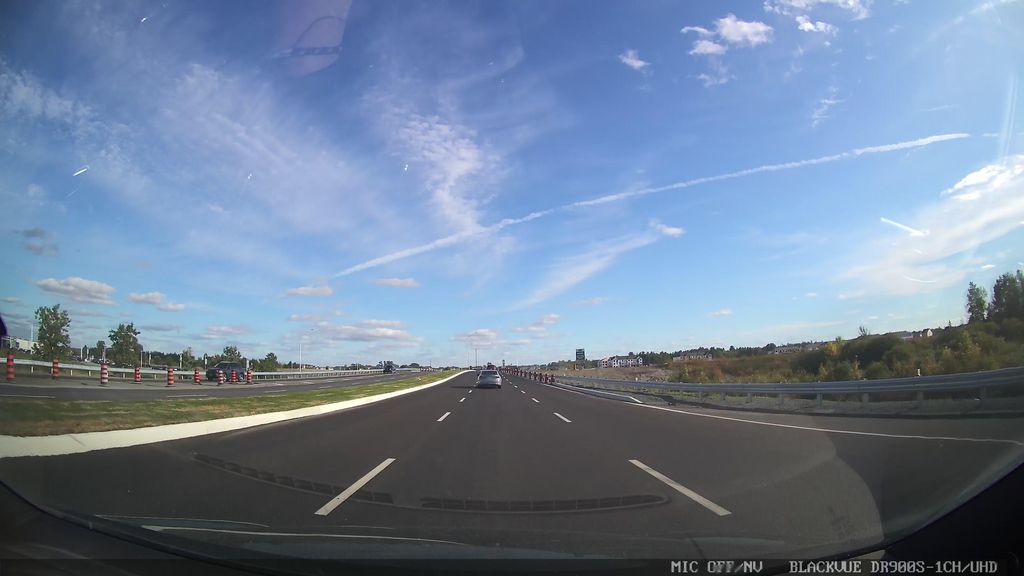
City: ottawa-gatineau